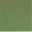
Piece: xx